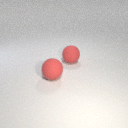
large red rubber sphere in front of large red rubber sphere